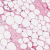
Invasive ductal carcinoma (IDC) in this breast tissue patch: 0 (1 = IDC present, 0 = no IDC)